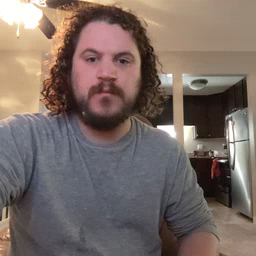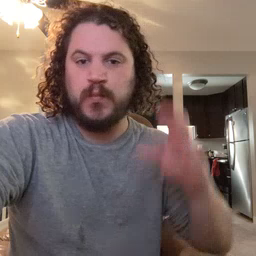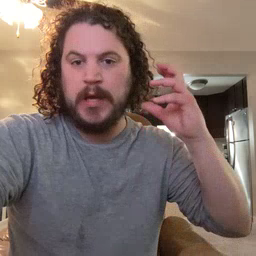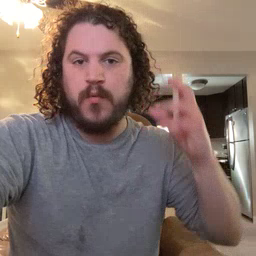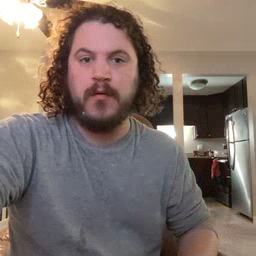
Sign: radio